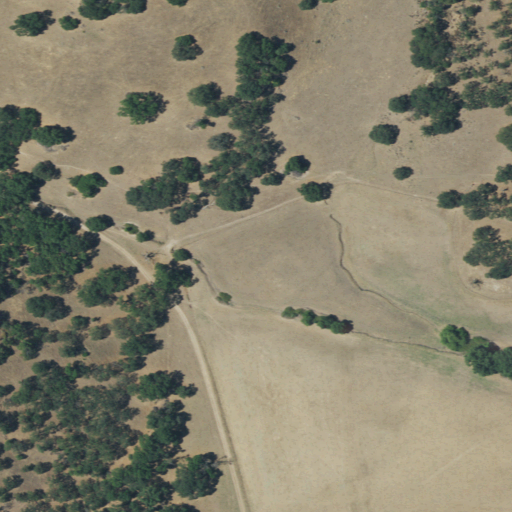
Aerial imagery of valley in California named Huff Canyon containing grassland, shrub, mixed forest, and evergreen forest